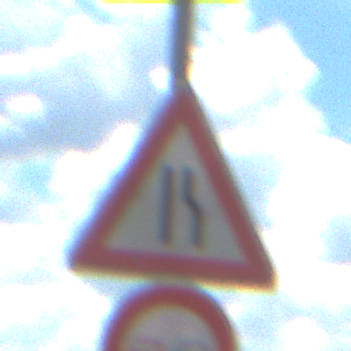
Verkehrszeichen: EinseitigVerengteFahrbahnRechts
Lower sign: Ueberholverbot
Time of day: Midday
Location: Outdoor (Nature)
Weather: PartlyCloudy
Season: NotSpecified
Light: Natural